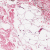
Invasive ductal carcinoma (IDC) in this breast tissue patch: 0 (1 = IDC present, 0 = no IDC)